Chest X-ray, AP view. Patient: 48 years old, sex M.
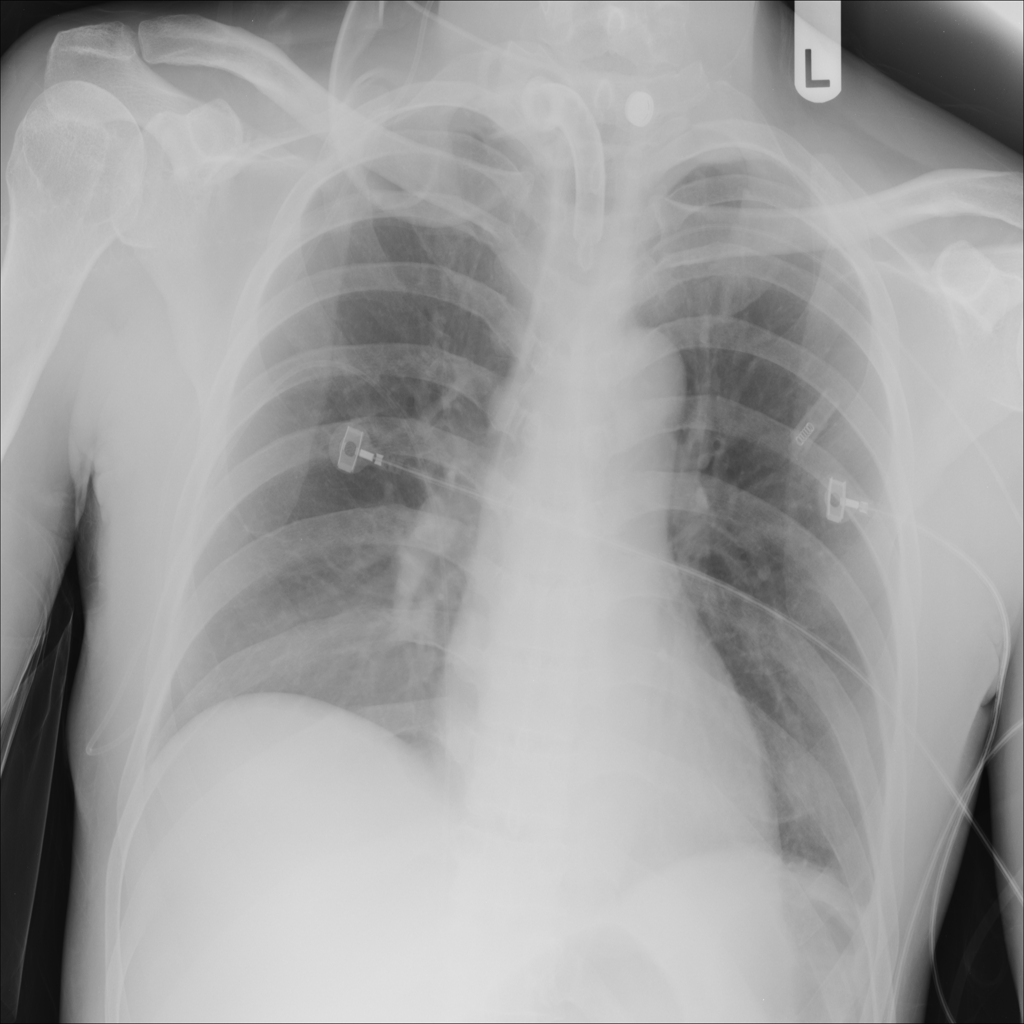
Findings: No Finding